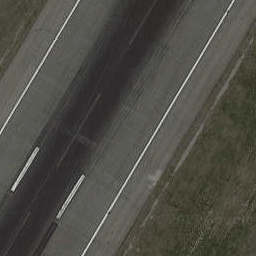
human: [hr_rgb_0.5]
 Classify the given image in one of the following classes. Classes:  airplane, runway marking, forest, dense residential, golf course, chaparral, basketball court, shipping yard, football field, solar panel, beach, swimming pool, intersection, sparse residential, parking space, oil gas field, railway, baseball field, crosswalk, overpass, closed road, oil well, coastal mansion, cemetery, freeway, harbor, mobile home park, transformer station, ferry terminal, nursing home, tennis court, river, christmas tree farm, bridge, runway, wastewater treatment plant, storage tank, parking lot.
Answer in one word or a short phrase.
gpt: runway